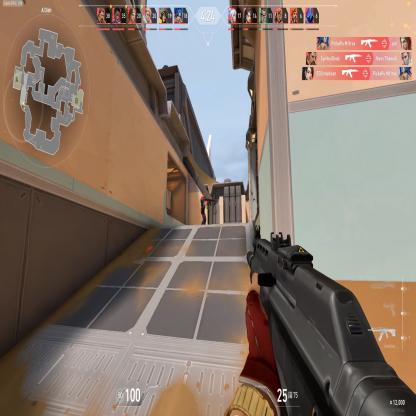
Label: enemy